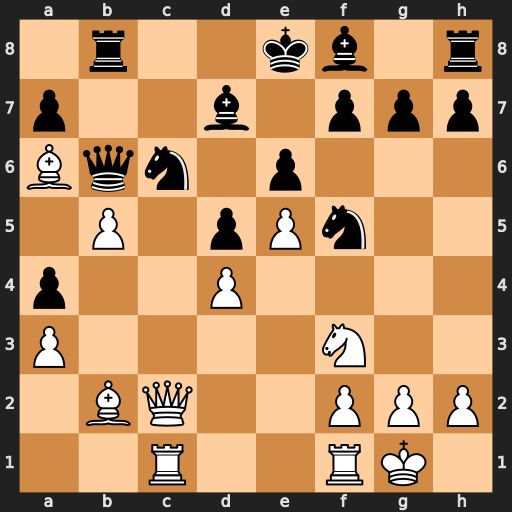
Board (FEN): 1r2kb1r/p2b1ppp/Bqn1p3/1P1pPn2/p2P4/P4N2/1BQ2PPP/2R2RK1
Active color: w
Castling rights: k
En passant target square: -
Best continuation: bxc6 Qxc6 Qxc6 Bxc6 Rxc6